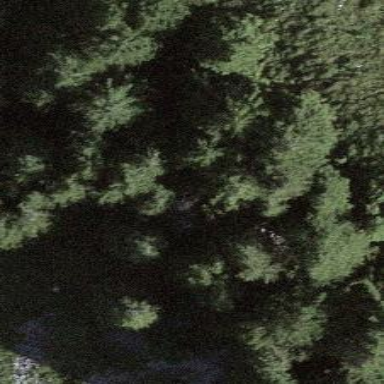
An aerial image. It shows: Forest area.